Question: It seems that when I set 'alpha' on a 'DisplayObjectContainer', then it works on each individual child separately and not on the container as a whole. Consequently I start seeing overlap regions which are normally not visible.

My question is - How do I fade a container ?
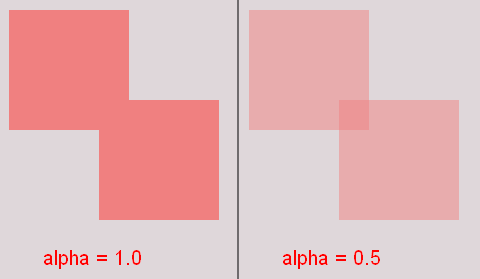
Answer: Set the 'blendMode' property on your 'DisplayObjectContainer' to 'BlendMode.LAYER'